Question: First of all, when I input "Tomorrow noon", the system output "2019-09-21T12:00:00+08:00"(parameter: whattime). When I inputted the word - "Tomorrow noon", the system would convert it into 'whatime: {"date_time": ""2019-09-21T12:00:00+08:00"}'.
Second, there's only time to show it up after inputting a period of data. (you can check this picture I posted).
How do I fix my codes?
'''
function saveDataHandler(agent){
const{
namelist, howmanypeople, whattime, forhere
} = agent.parameters;
const data = [{
Name:namelist,
Number:howmanypeople,
Time:whattime[1],
Forhere:forhere
}];
axios.post('.....it's about API', data);
}
'''

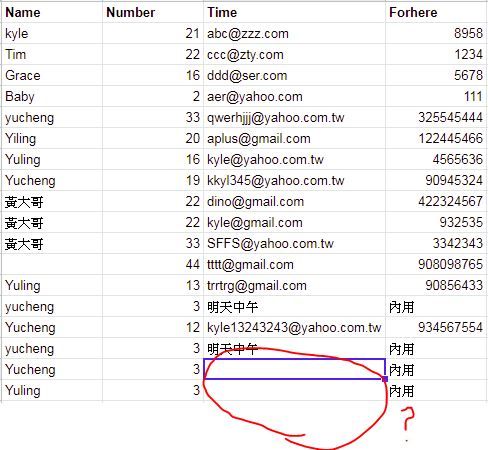
Answer: If 'whattime' value is 'whatime: {"date_time": "2019-09-21T12:00:00+08:00"}', you should access 'date_time' in 'whatime' before sending it.
'''
const{
namelist, howmanypeople, whattime:{"date_time":dt}, forhere
} = agent.parameters;//modified
const data = [{
Name:namelist,
Number:howmanypeople,
Time:dt.toString(),//modified
Forhere:forhere
}];
'''
OR
'''
const{
namelist, howmanypeople, whattime, forhere
} = agent.parameters;
const data = [{
Name:namelist,
Number:howmanypeople,
Time:whattime["date_time"].toString(),//modified
Forhere:forhere
}];
'''
### To read:
- <URL>